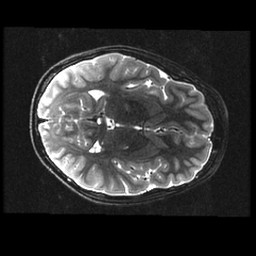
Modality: T2w
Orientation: axial
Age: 14
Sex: male
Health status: ill
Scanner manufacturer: ge
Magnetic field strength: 3 T
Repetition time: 7.5 s
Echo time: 0.1015 s